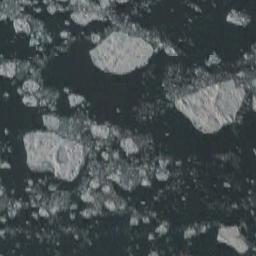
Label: sea_ice